Question: I recently update my Xcode to version 9.3, so is instruments. After that, time profiler won't work anymore, it usually works fine before.
I tried to run it via Xcode, and I tried to run it manually. Doesn't work.
The life cycle row stuck in initializing, and I got a bunch of warnings complain about .
Then I switch to delay mode, still got nothing. Then I create a simple new project, which should have "little data volume", still got nothing.
I checked help, I googled, seems like no one has encountered this before. Does anyone have any clue about this?

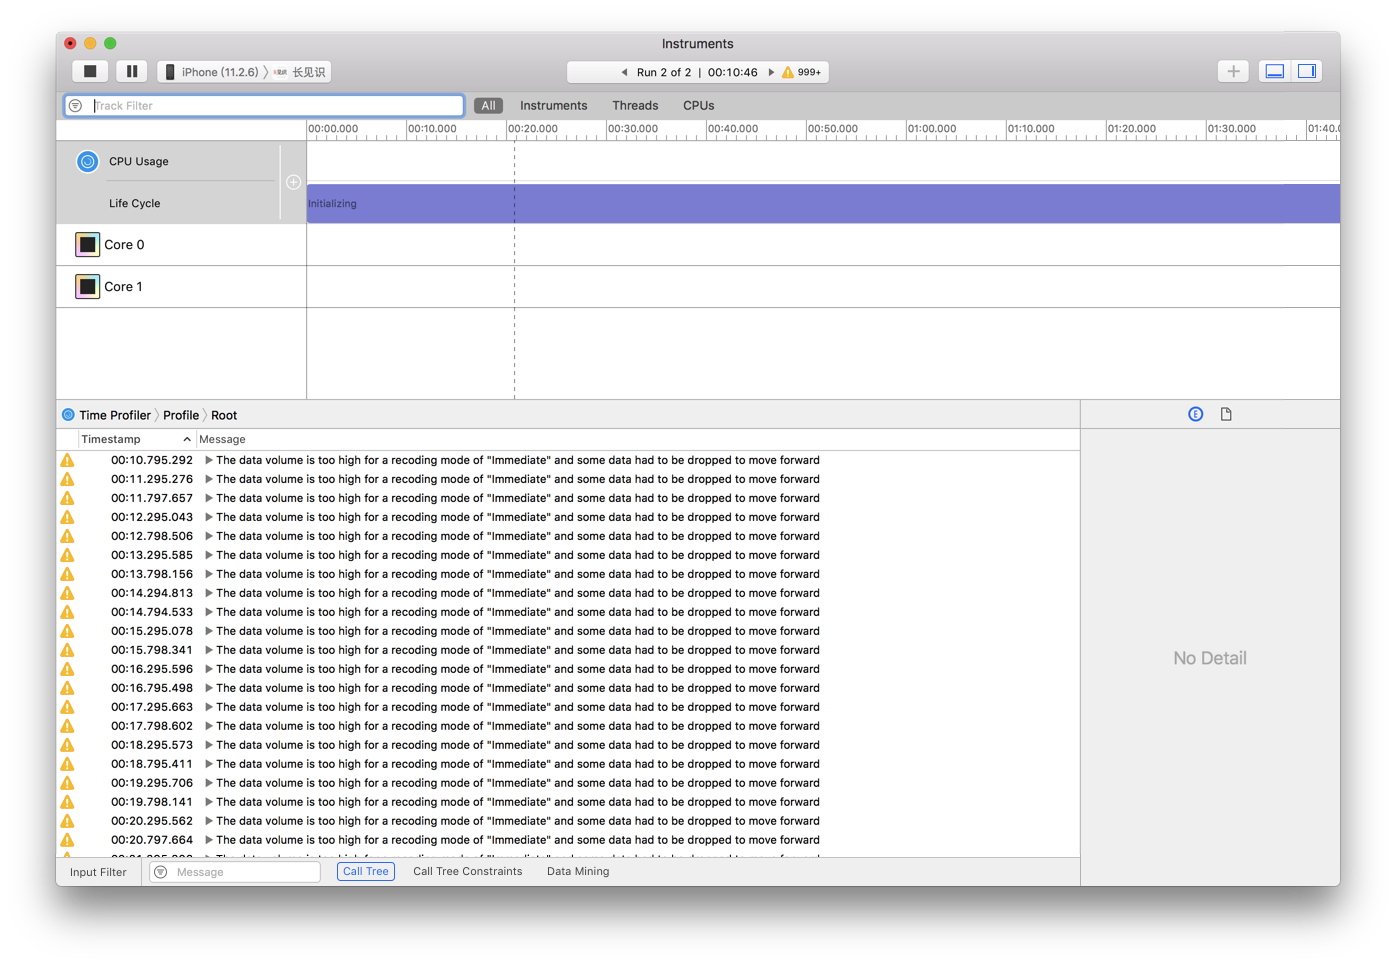
Answer: I was hitting the same issue for a week.
Since today, I change the Xcode Version back to 'Xcode 9.2' - and the problem was resolved.
It seems like this is a bug of 'Xcode 9.3', I just filed an issue to Apple yesterday. No reply has been received.